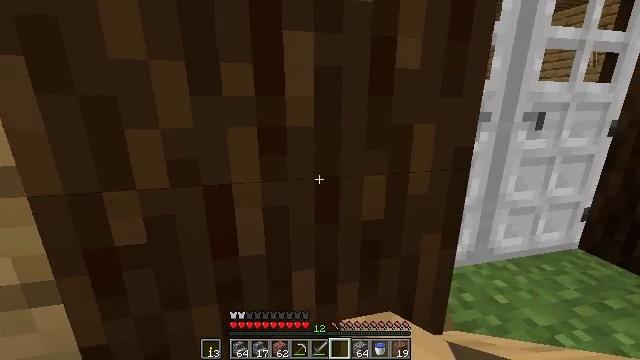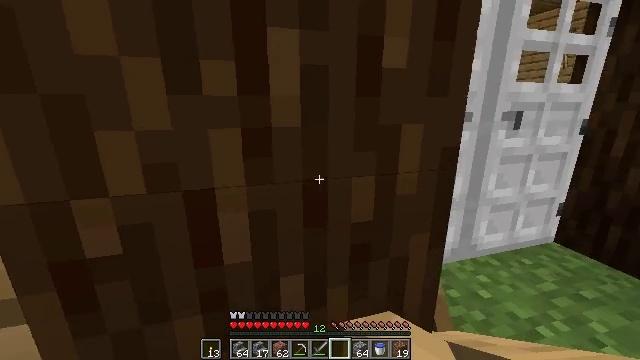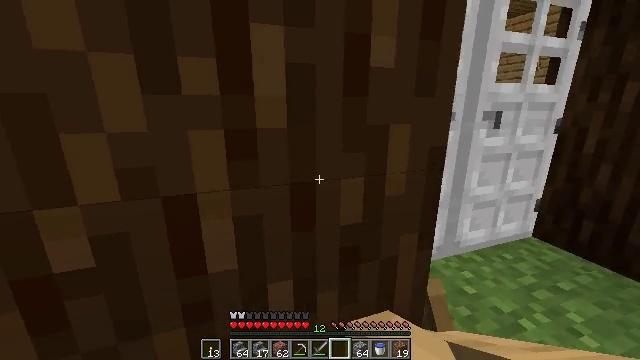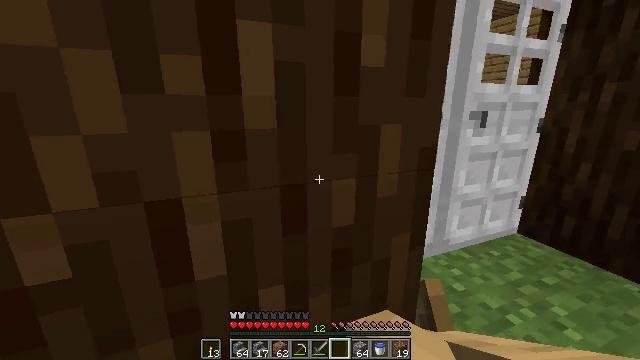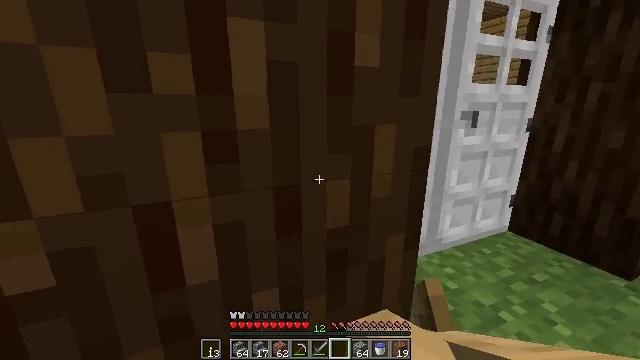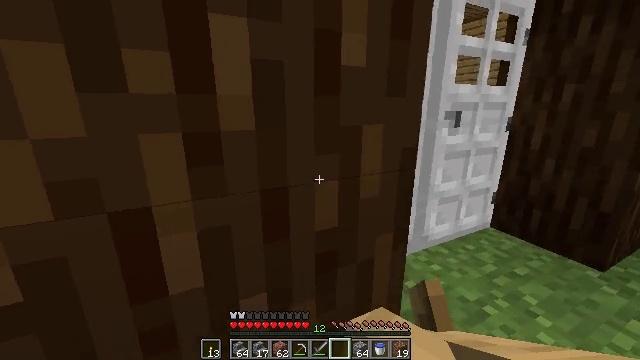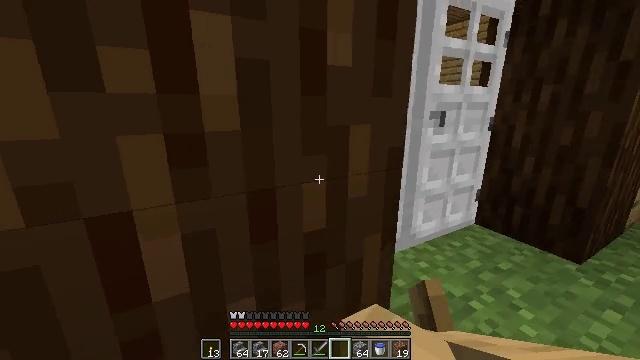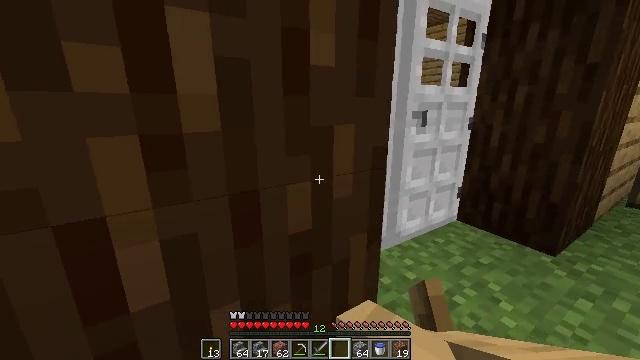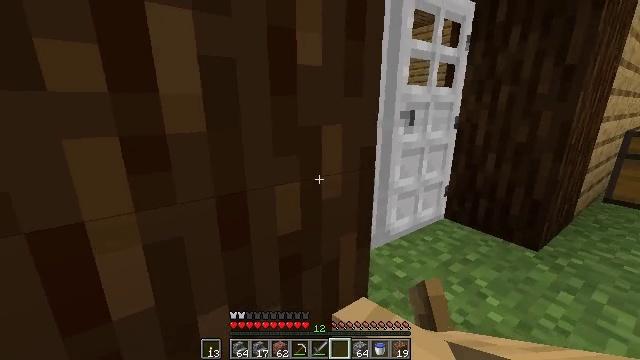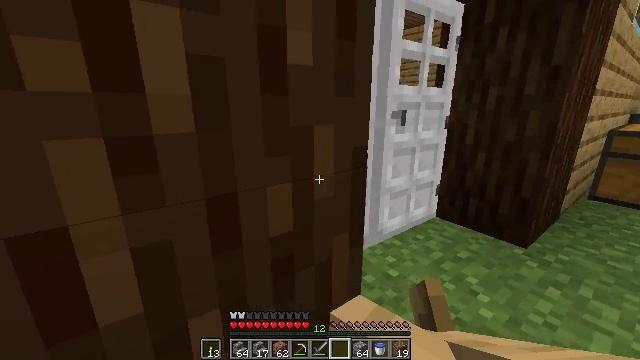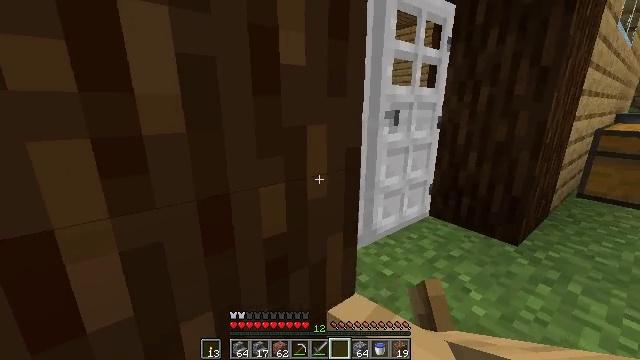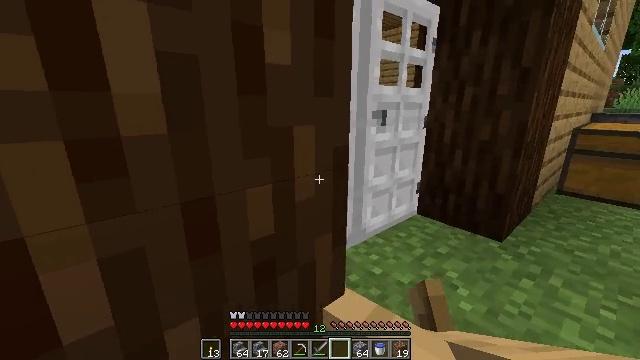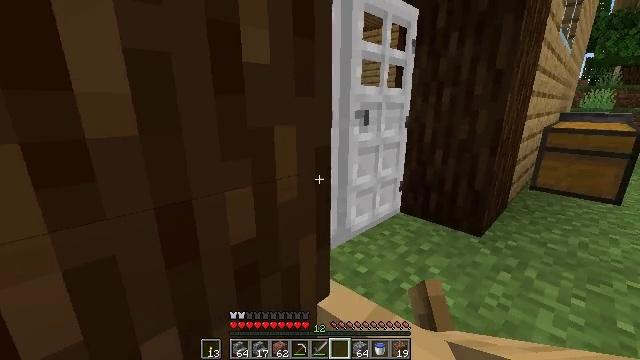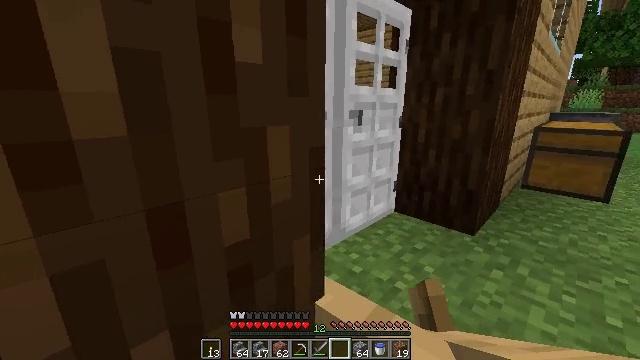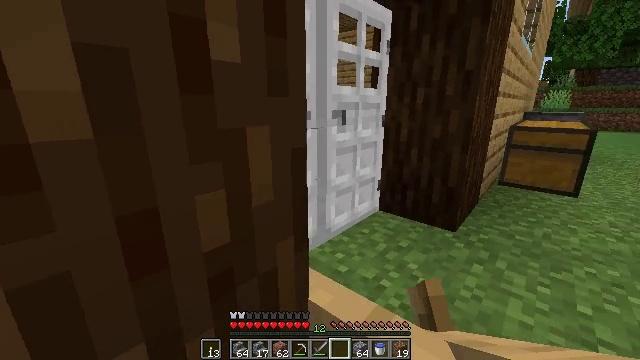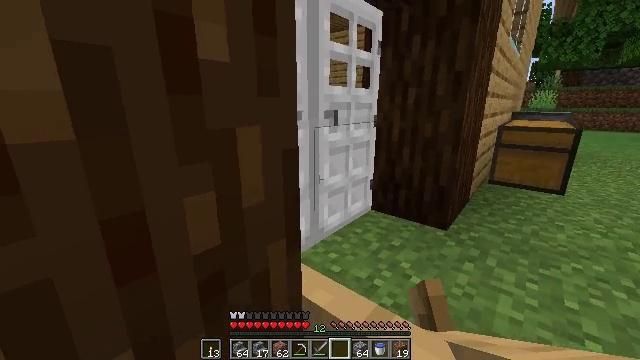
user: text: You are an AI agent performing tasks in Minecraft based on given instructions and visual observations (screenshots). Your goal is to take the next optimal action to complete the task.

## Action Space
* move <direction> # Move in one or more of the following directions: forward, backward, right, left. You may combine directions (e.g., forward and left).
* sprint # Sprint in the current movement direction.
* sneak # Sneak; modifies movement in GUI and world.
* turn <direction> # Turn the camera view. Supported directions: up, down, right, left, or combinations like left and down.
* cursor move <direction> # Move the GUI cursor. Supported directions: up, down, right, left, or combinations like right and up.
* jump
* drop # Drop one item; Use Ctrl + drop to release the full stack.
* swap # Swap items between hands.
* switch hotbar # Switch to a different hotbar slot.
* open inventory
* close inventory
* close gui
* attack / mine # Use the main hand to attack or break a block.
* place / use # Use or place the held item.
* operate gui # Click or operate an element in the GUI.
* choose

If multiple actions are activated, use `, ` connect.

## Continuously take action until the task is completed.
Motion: motion action
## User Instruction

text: Break the iron door.
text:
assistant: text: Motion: move right
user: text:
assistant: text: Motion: move right
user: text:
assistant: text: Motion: move right
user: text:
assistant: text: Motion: move right
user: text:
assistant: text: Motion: move right
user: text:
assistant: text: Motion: move right
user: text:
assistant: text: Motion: move right
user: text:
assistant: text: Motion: move right
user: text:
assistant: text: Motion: move right
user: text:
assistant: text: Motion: move right
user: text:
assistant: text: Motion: move right
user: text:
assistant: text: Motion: move right
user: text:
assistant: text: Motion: move right
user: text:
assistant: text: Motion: no_op
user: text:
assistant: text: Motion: no_op
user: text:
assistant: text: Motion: no_op
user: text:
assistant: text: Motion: no_op
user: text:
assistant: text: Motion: no_op
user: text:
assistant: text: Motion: no_op
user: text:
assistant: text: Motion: move back
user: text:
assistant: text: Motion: move back
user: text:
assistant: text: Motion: move back
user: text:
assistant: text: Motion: move back
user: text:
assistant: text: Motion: move back
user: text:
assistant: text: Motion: no_op
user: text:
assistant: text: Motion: no_op
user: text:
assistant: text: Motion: no_op
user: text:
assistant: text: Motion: move back
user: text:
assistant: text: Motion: move back
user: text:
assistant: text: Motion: move back